Aerial crown-view tile of a tropical tree (Barro Colorado Island, Panama), acquired 20250512:
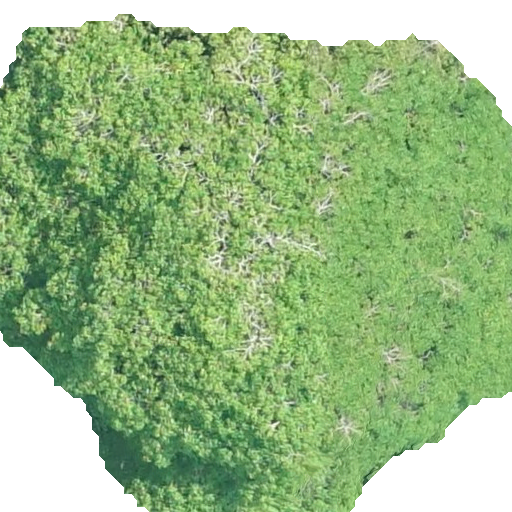
Species: Hura crepitans
GBIF accepted scientific name: Hura crepitans
Crown area: 340.157 m²